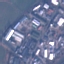
Label: Industrial